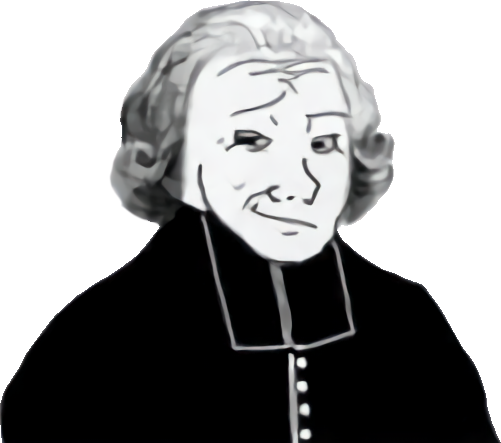
Label: 5_Smugjak